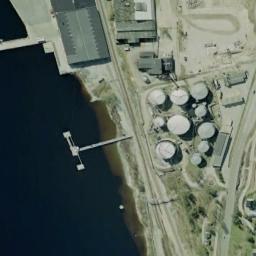
Label: storage tanks